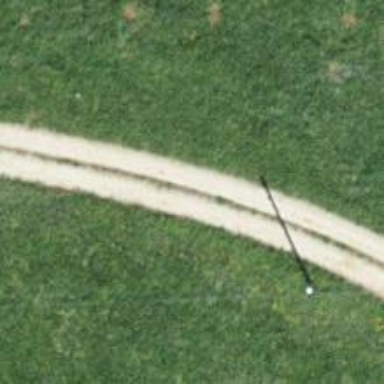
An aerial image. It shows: Compacted track with grade2 level.